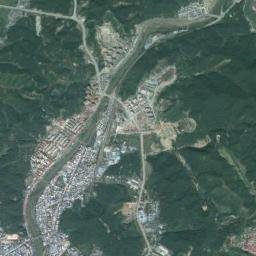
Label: river